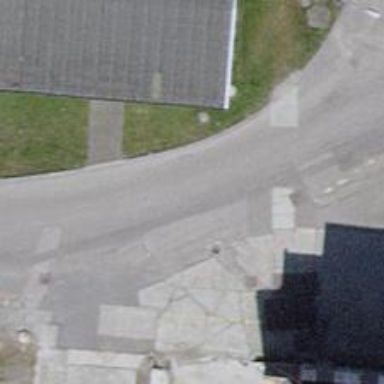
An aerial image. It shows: Residential road with asphalt surface.